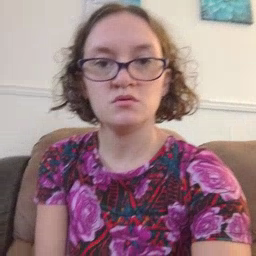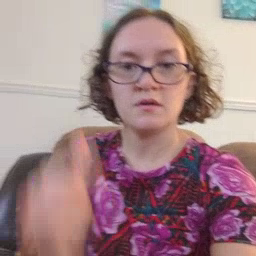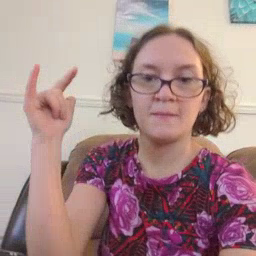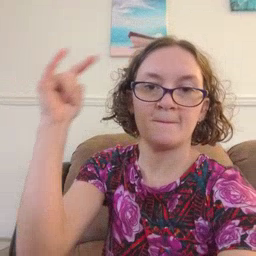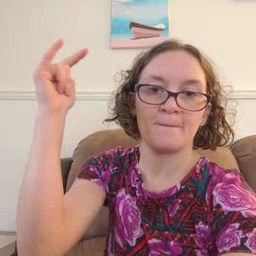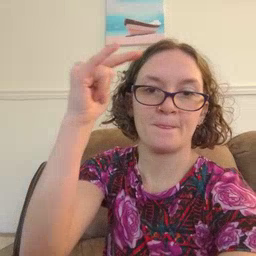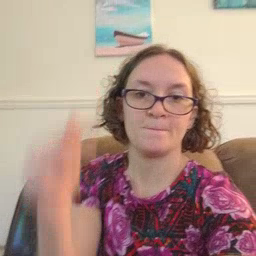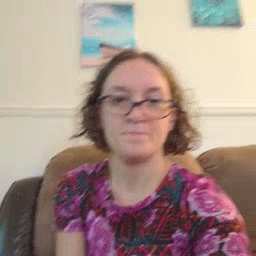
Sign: airplane